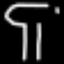
Label: mushroom